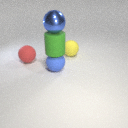
large blue metal sphere above large blue rubber sphere